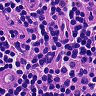
Metastatic tissue present: no